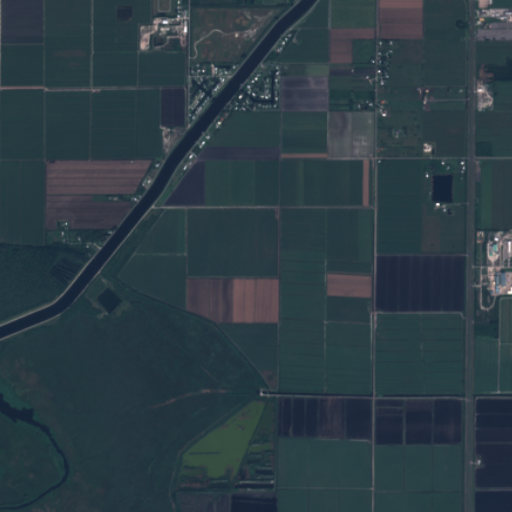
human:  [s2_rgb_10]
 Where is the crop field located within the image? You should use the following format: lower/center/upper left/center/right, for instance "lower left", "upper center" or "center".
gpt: The crop field is located in the upper right of the image.
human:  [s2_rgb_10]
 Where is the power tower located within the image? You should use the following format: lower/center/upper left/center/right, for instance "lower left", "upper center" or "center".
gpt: The power tower is located in the right of the image.
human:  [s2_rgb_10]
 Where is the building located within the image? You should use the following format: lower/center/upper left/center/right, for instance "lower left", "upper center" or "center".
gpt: The building is located in the center right of the image.
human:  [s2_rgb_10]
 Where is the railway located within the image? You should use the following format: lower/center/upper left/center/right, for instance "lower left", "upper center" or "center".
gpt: The railway is located in the upper right of the image.
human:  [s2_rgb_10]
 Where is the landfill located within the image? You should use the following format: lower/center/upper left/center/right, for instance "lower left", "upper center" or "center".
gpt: There is no landfill in the image.